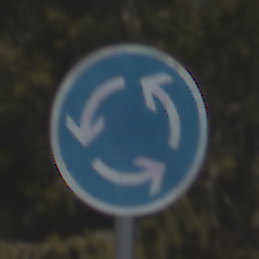
Verkehrszeichen: Kreisverkehr
Umgebung: Outdoor, Nature
Tageszeit: Midday
Wetter: PartlyCloudy
Licht: Natural
Jahreszeit: NotSpecified
Kontrast: HighContrast